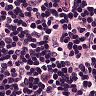
Metastatic tissue present: no